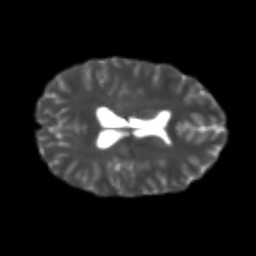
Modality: T2w
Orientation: axial
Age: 21
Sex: female
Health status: healthy
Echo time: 0.074 s